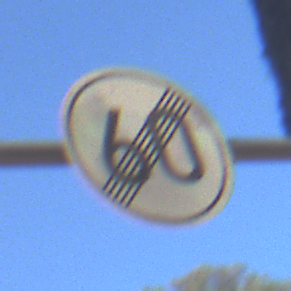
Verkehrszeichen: EndeGeschwindigkeit60
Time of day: MorningAfternoon
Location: Outdoor (Suburban)
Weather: Clear
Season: NotSpecified
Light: Natural